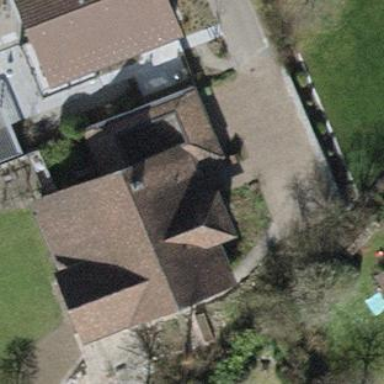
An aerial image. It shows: Detached building.